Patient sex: M
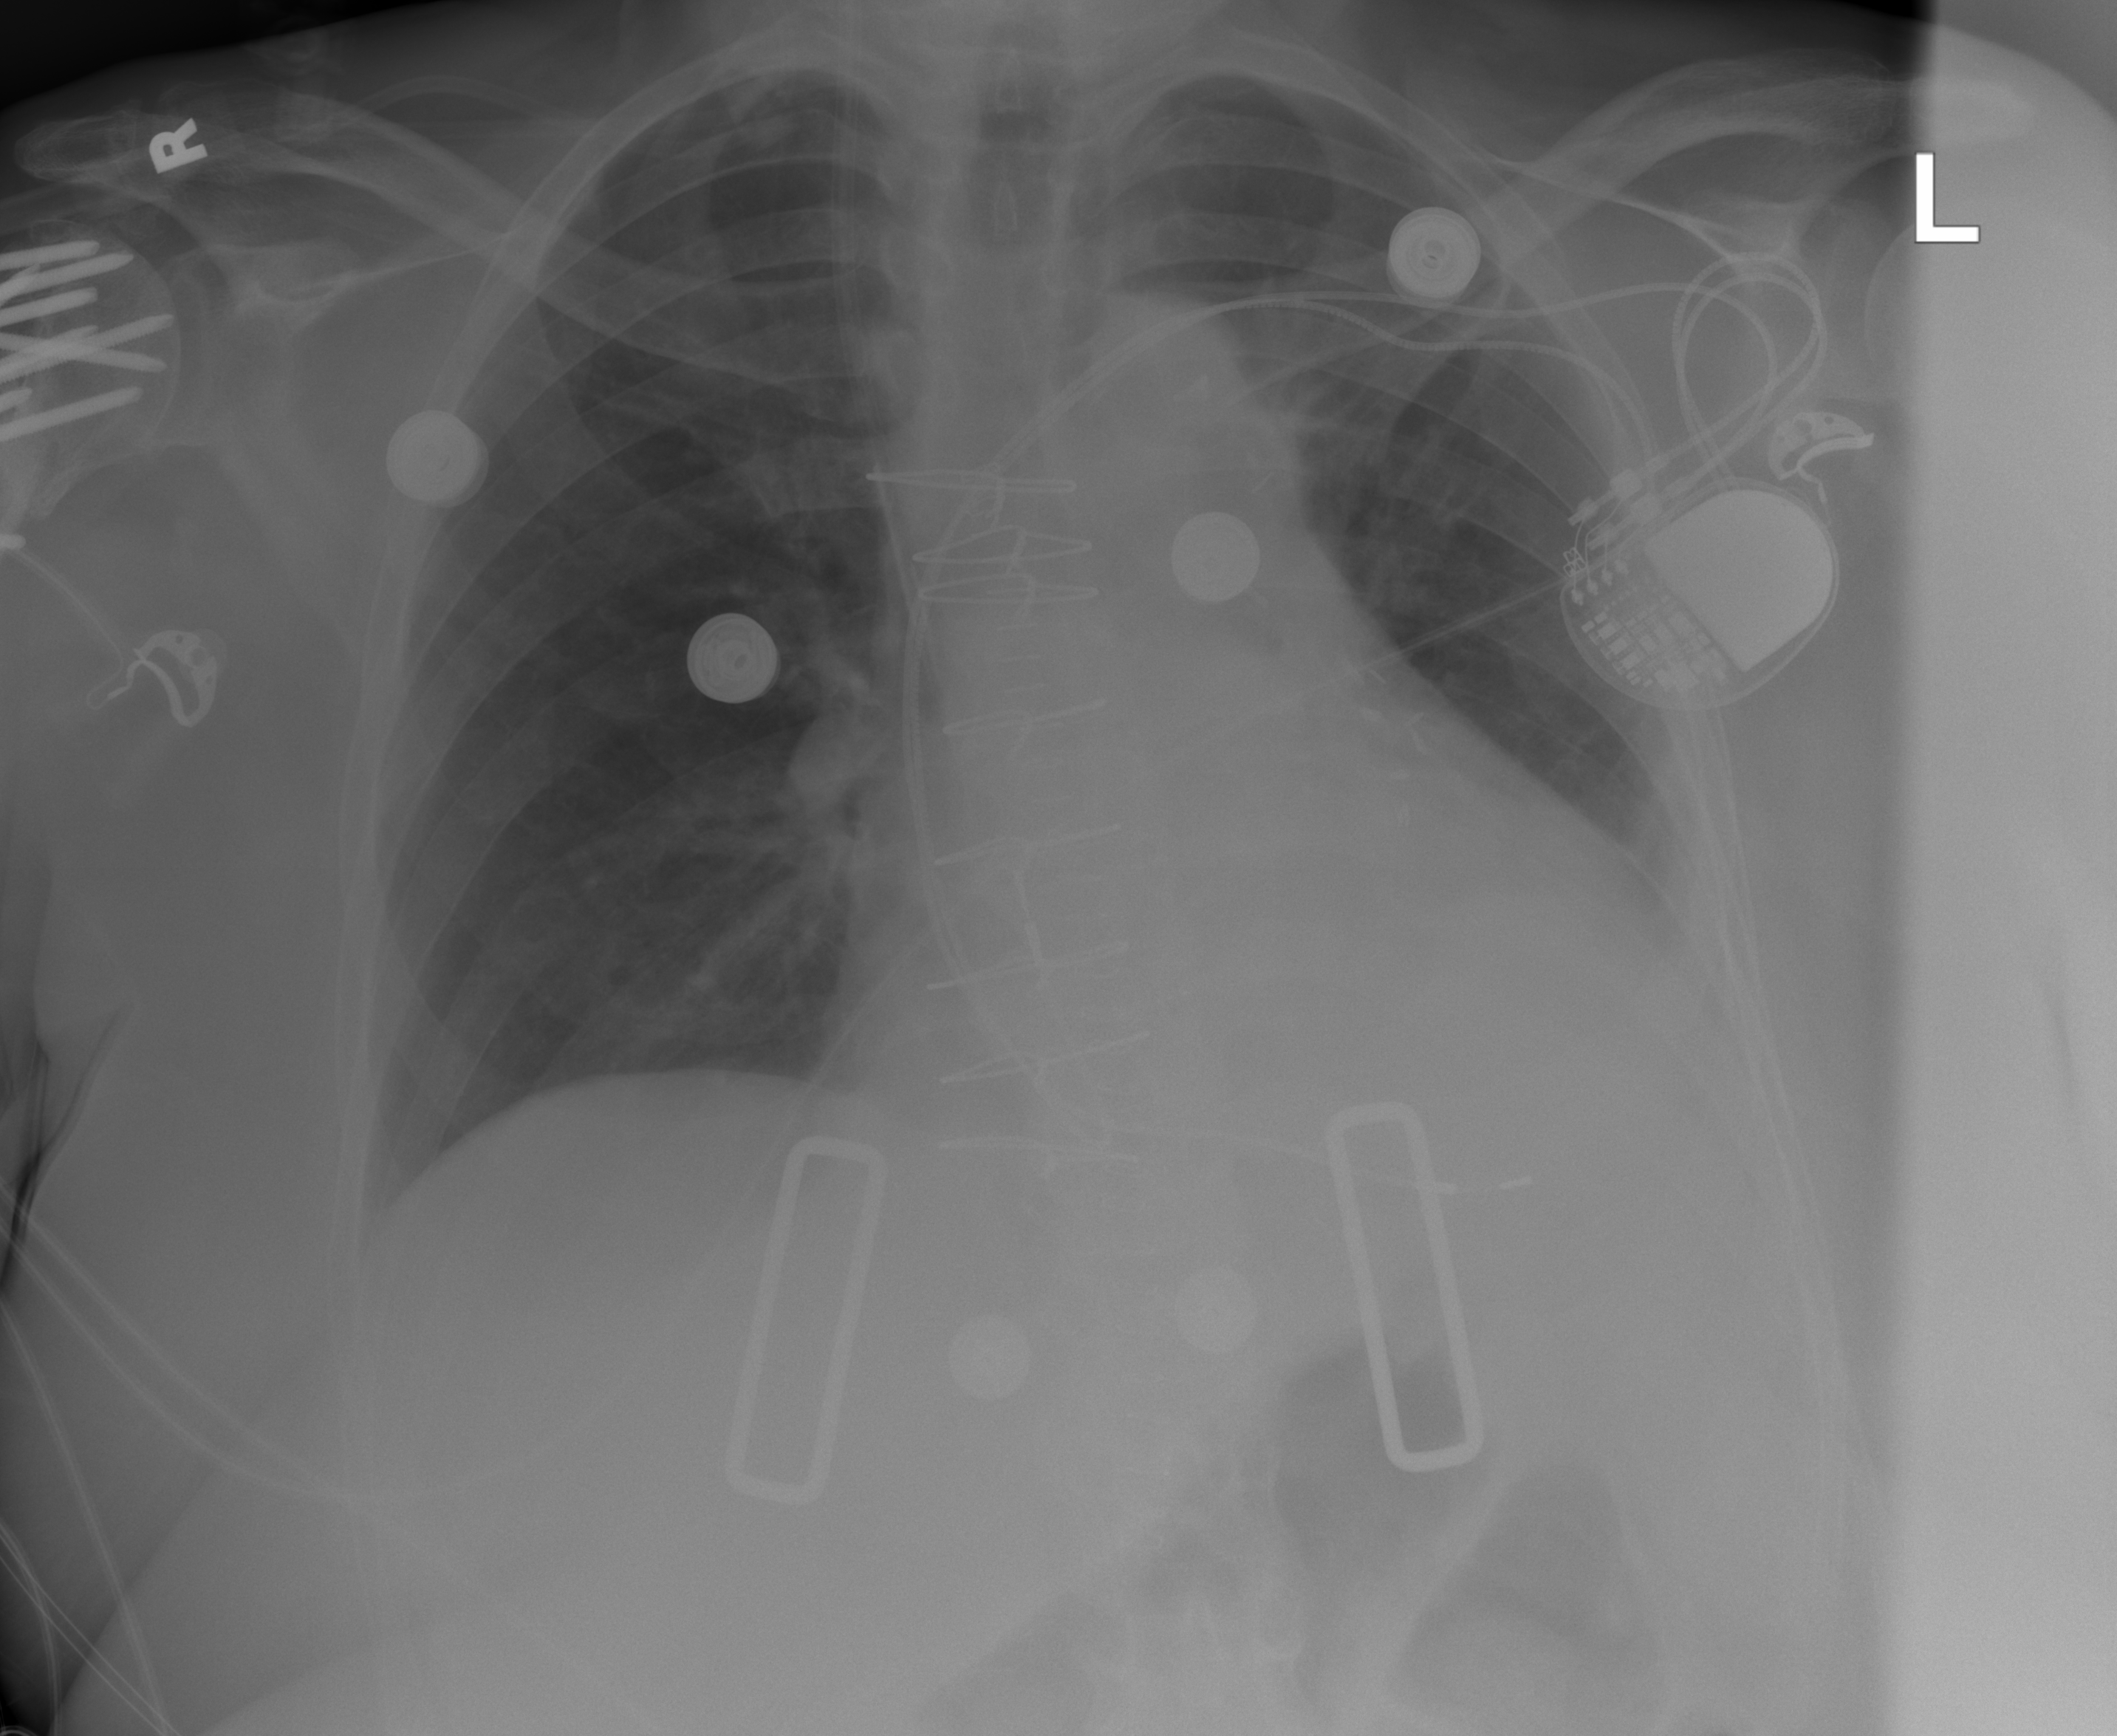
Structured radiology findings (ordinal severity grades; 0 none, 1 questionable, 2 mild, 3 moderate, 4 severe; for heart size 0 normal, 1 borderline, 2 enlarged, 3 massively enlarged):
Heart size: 2
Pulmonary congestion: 0
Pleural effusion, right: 0
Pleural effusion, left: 1
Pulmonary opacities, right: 0
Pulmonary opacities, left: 0
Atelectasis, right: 0
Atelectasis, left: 0